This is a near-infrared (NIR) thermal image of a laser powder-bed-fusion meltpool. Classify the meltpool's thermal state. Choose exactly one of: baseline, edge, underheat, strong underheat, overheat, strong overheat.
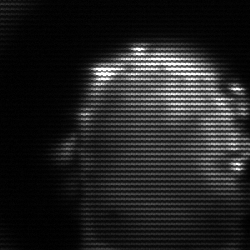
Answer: baseline